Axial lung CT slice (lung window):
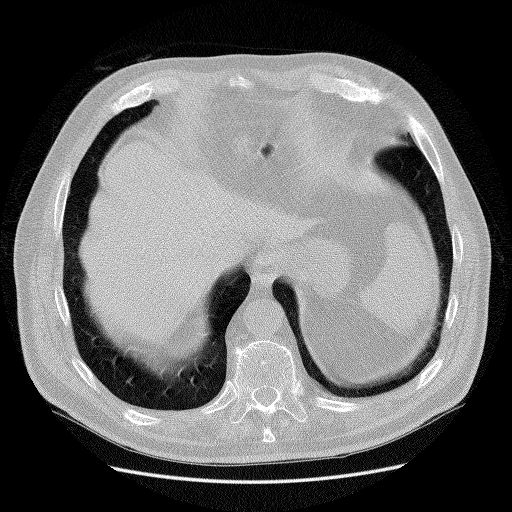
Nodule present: no